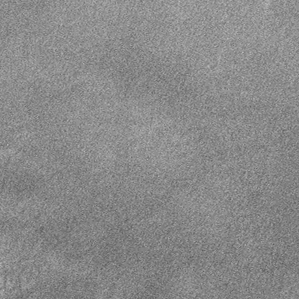
Label: frost